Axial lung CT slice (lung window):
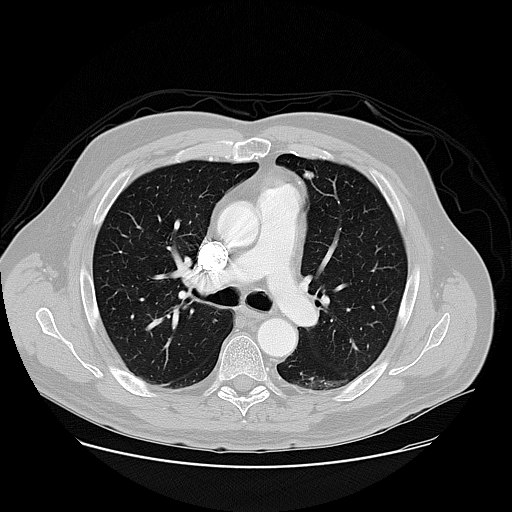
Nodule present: yes
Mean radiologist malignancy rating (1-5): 2.5